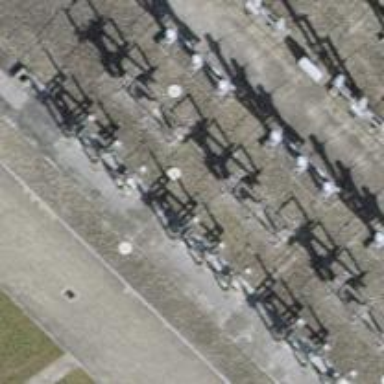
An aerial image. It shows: Insulator used in power equipment.